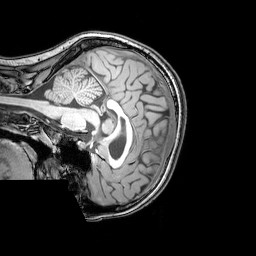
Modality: T1w
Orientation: sagittal
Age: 22
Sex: female
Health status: healthy
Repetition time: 0.081 s
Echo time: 0.037 s